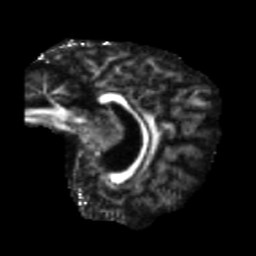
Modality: FA
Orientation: sagittal
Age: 42
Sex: male
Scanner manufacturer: siemens
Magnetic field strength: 3 T
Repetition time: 5.47 s
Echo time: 0.0854 s